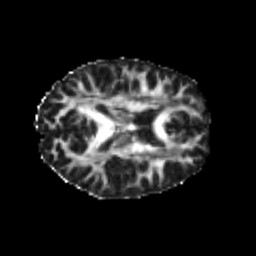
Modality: FA
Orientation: axial
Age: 24
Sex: female
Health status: healthy
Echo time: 0.074 s